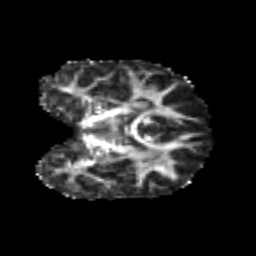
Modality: FA
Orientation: coronal
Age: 21
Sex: female
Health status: healthy
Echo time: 0.074 s